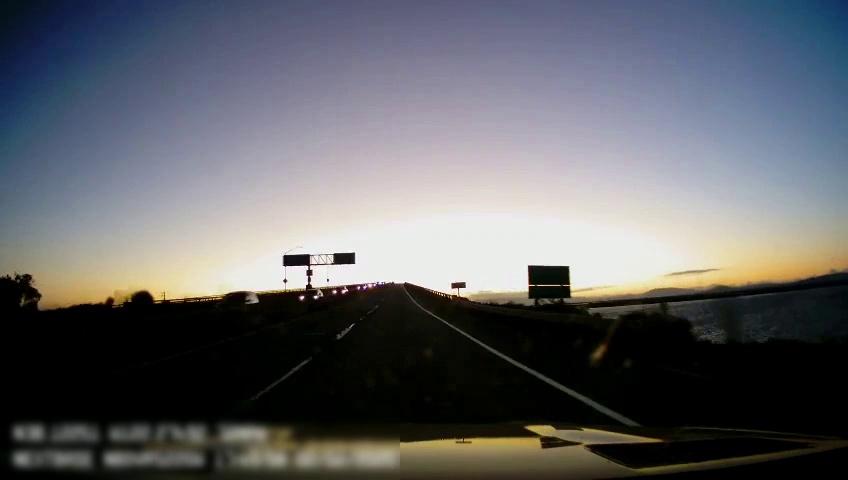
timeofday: Dusk/Dawn/Twilight
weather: Sunny
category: Drivable Space
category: Drivable Space
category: Vehicles | Car
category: Vehicles | Car
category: Vehicles | Car
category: Lanes | Current Lane
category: Lanes | Current Lane
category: Lanes | Alternate Lane